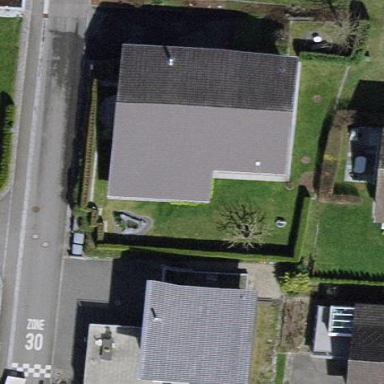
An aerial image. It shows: Building with tile roof.